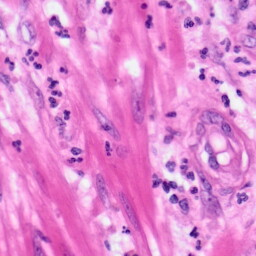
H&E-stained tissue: Pancreatic